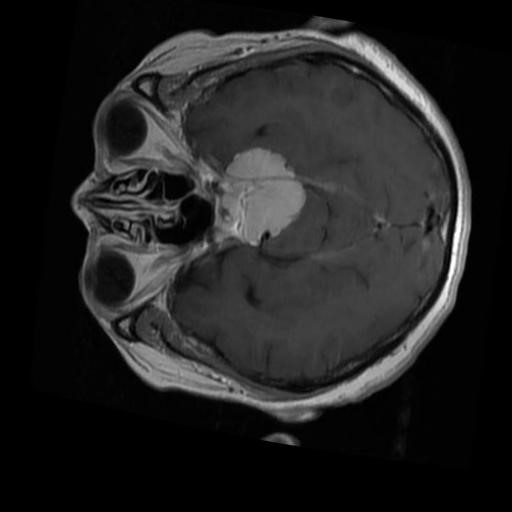
Label: brain_menin